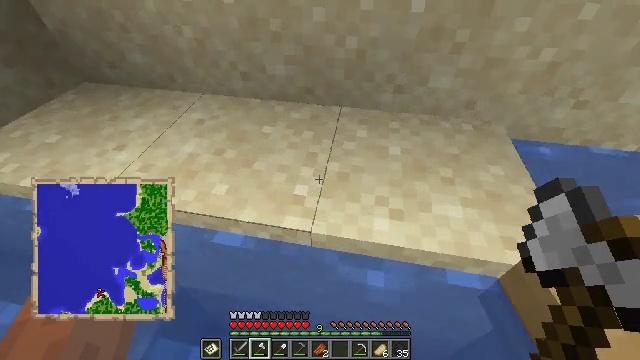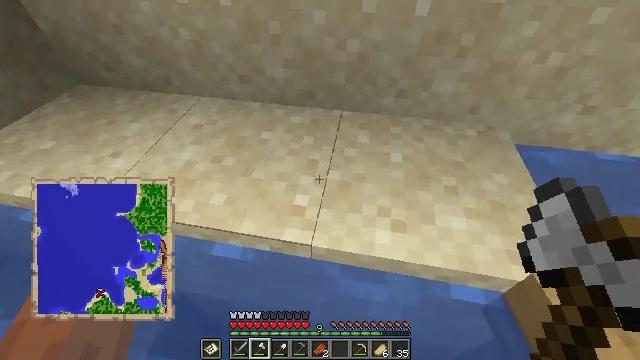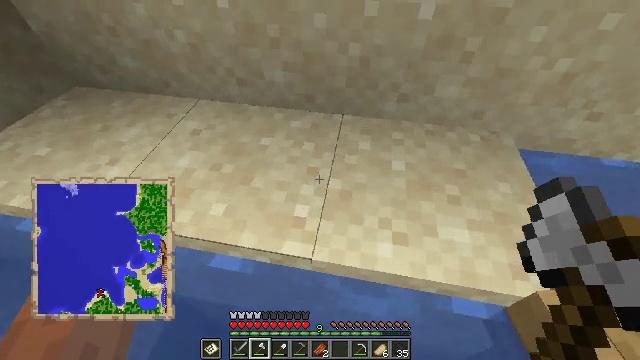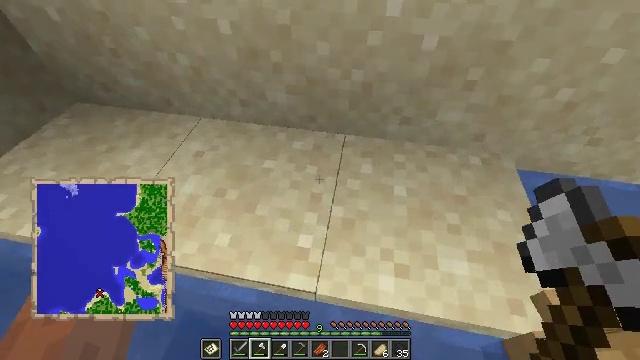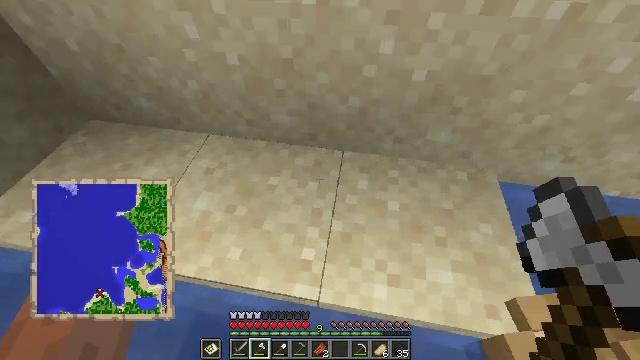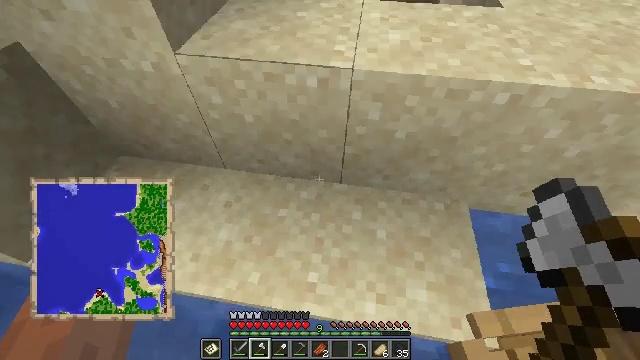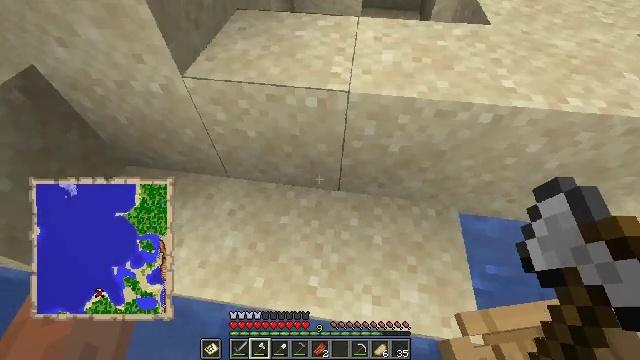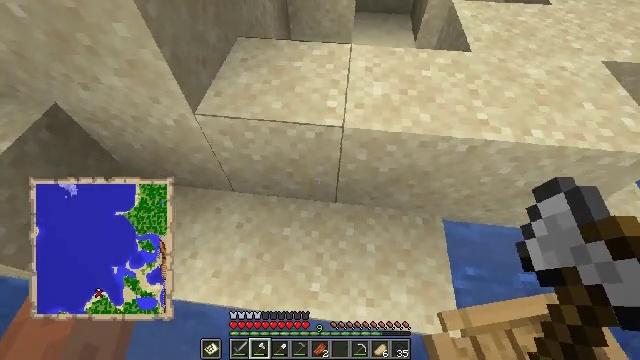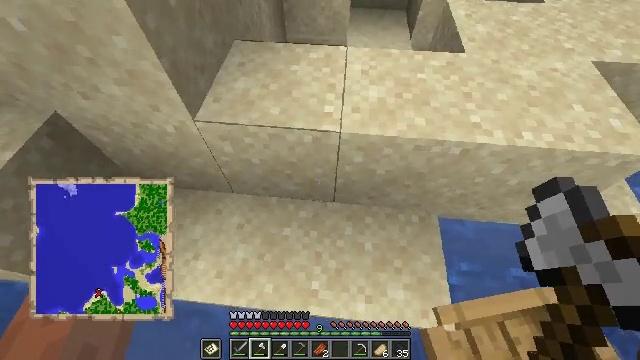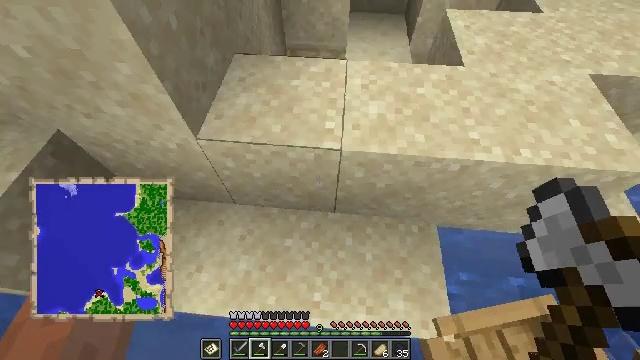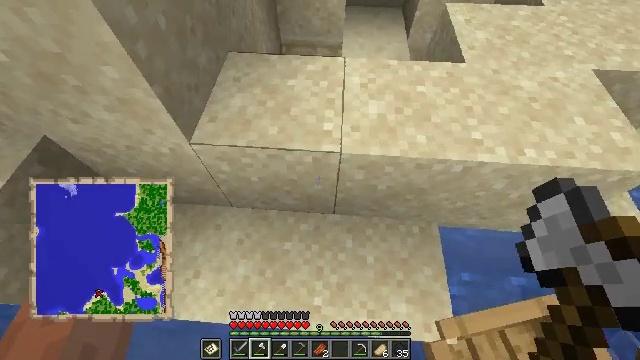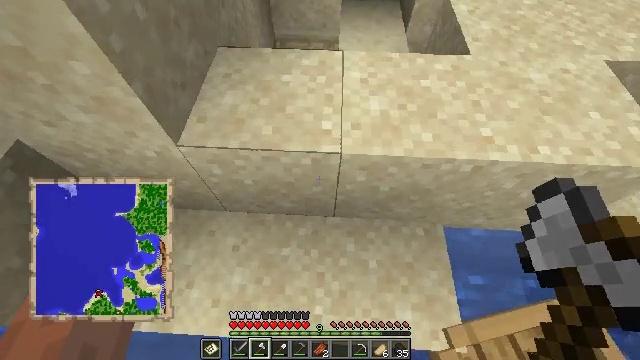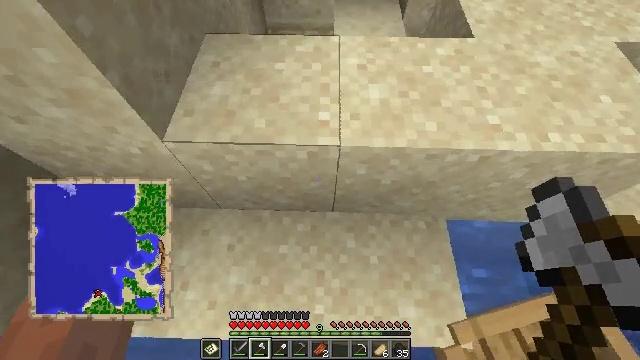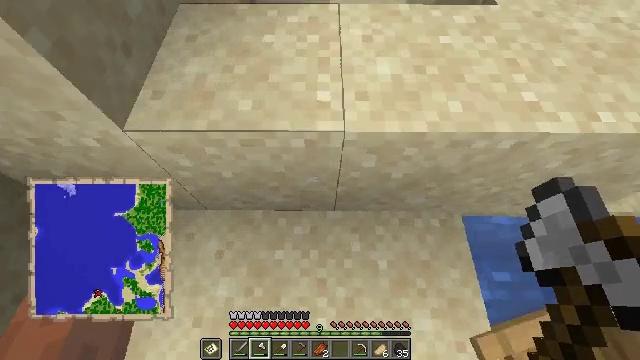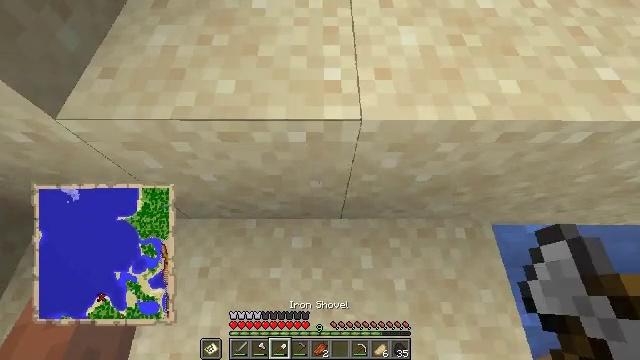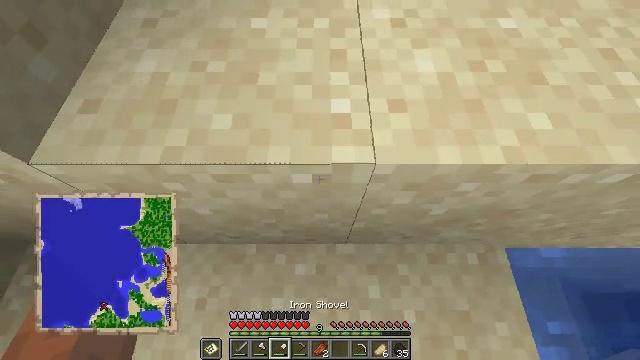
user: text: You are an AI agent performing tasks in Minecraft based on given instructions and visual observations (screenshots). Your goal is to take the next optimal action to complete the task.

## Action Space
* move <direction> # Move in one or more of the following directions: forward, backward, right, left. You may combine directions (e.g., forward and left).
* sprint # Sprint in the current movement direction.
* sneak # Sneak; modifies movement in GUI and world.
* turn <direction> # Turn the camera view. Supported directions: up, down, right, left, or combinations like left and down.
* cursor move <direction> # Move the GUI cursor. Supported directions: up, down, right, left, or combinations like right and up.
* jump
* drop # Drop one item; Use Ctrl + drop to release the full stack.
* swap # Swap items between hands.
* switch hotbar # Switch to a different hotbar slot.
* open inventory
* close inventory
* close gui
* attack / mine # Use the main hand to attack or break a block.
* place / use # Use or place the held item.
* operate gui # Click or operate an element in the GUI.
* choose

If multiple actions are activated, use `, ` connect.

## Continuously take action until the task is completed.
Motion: motion action
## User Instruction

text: Dig up some sand.
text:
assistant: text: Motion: move forward, turn down, jump
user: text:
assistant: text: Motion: move forward, turn down, jump
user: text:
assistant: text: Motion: move forward, turn down, jump
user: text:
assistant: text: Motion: move forward, turn down, jump
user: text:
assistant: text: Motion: move forward, turn down, jump
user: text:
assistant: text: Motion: move forward, turn down, jump
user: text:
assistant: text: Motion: move forward, turn right and down, jump
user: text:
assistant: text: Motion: move forward, turn right and down, jump
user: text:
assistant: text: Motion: move forward, jump
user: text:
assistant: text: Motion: move forward, turn right and down, jump
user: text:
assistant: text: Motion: move forward, turn right, jump
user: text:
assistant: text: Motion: move forward, turn right and down
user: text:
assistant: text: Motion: move forward, turn right and down
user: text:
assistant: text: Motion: no_op
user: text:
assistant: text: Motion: no_op
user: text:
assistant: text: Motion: no_op
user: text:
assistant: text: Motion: turn down
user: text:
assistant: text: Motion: turn down
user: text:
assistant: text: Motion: turn down
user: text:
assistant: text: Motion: turn down
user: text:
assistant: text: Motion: turn down
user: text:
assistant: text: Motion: turn right and down
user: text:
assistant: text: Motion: turn right and down
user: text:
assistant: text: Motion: turn right and down
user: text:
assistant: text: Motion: turn right and down
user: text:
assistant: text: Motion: turn right and down
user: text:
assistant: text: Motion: turn right and down
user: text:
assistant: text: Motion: attack / mine
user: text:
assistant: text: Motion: attack / mine
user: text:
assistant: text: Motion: attack / mine